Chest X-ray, PA view. Patient: 48 years old, sex M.
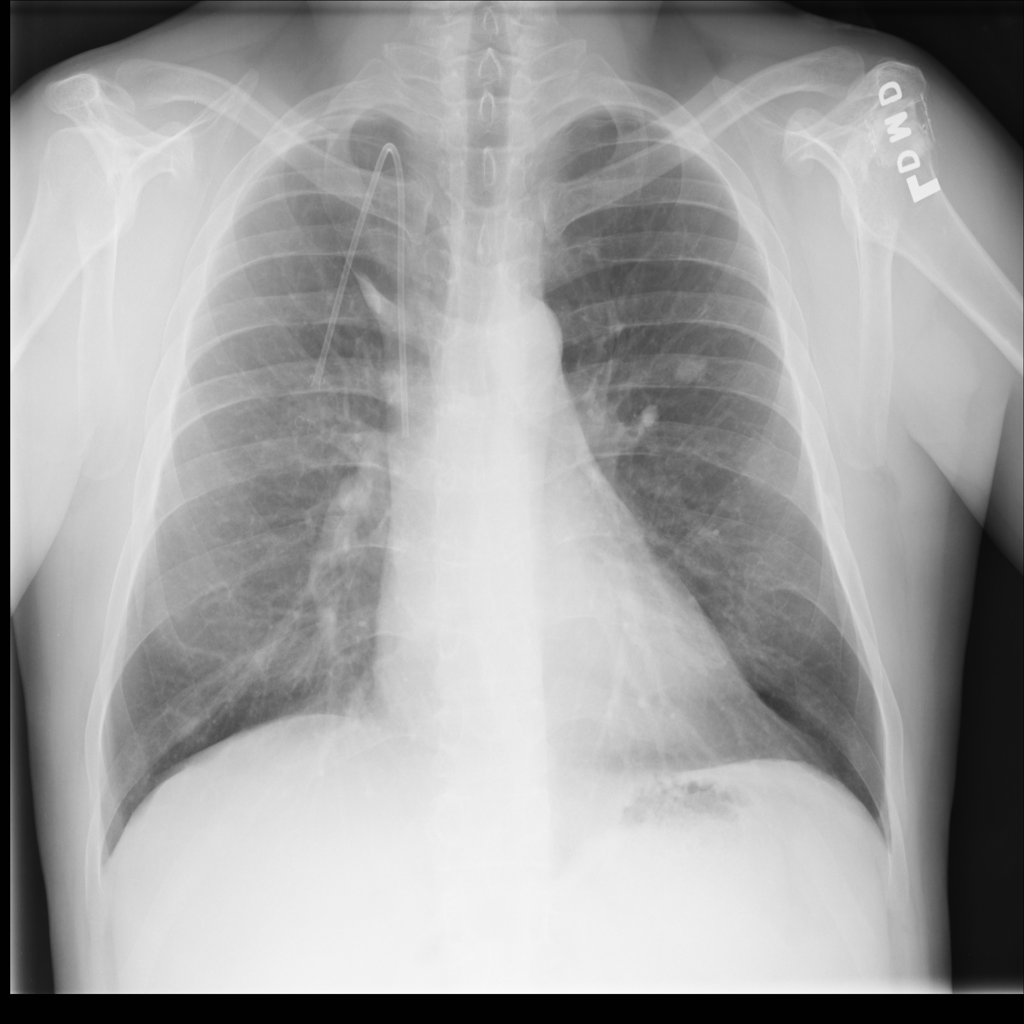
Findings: No Finding